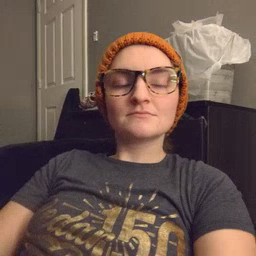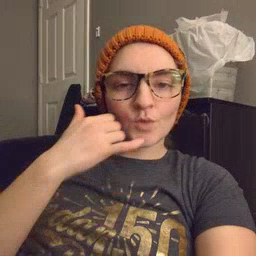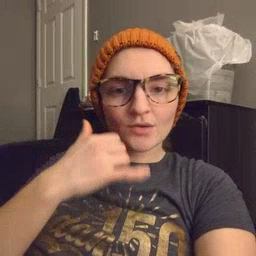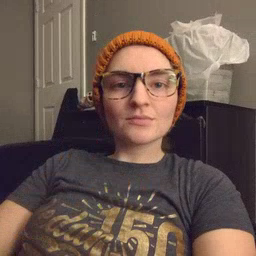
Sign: callonphone